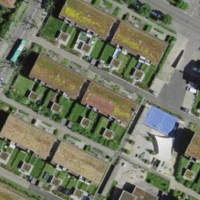
EUNIS habitat code: 54
Species observed at this site:
Agrostemma githago
Convolvulus tricolor